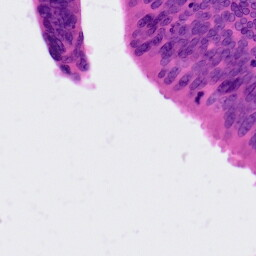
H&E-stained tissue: Colon